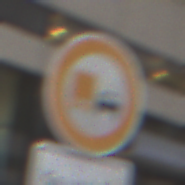
Verkehrszeichen: UeberholverbotKraftfahrzeuge
Zusatzzeichen unten: ZeitangabenMitBeschraenkungAufWochentage8
Umgebung: Outdoor, Urban
Tageszeit: Midday
Wetter: Overcast
Licht: Natural
Jahreszeit: NotSpecified
Kontrast: LowContrast